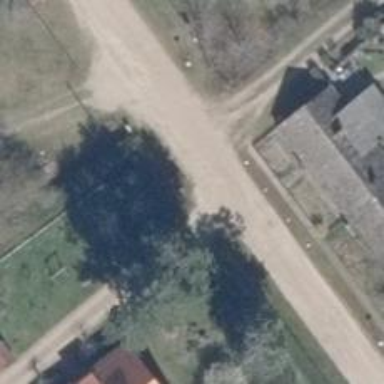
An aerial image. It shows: Tertiary road with ground surface.